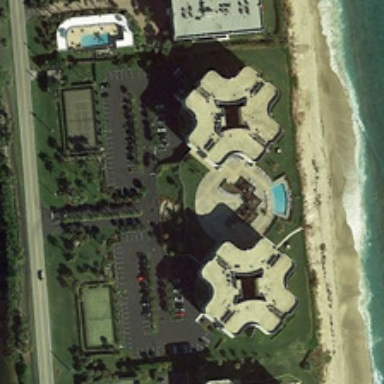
Several buildings and green trees with two swimming pools and parking lots are near a beach in a resort .